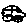
Label: car